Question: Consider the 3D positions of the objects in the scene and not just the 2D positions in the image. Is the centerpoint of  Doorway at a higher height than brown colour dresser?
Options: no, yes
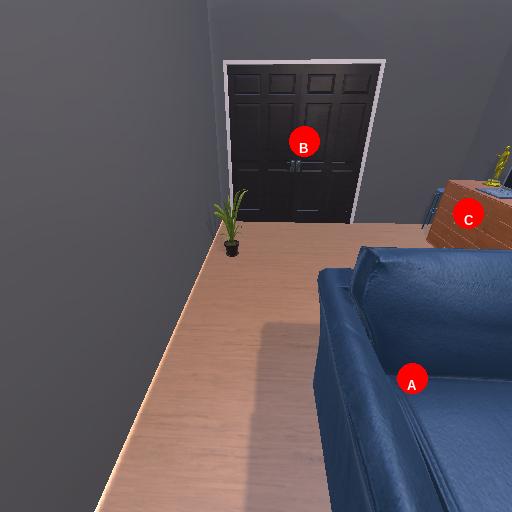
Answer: no